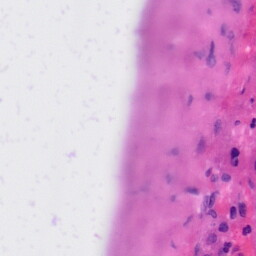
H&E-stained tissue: Liver